Question: So I have a class that describes the Relationship like so:
'''
public class GraphRelationship<TObject> : Relationship<RelationshipObject>, IRelationshipAllowingSourceNode<TObject>, IRelationshipAllowingTargetNode<TObject>
{
string RelationshipName;
public GraphRelationship(string RelationshipName, NodeReference targetNode, RelationshipObject relationshipTypeObject)
: base(targetNode, relationshipTypeObject)
{
this.RelationshipName = RelationshipName;
}
public override string RelationshipTypeKey
{
get { return RelationshipName; }
}
}
'''
Now I have a method that I want to use to create an instance of the above mentioned class, but I get this 'The type arguments for method cannot be inferred from the usage' error.
Here is the method:
'''
public RelationshipReference CreateObjectRelationship(string relationshipType, string parentObjectId, string childObjectId, RelationshipObject relationshipProperties)
{
RelationshipReference relationshipReference = 0;
NodeReference parentNodeReference = GetObjectReference(parentObjectId);
NodeReference childNodeReference = GetObjectReference(childObjectId);
//This is where the error is
relationshipReference = GraphConnection.CreateRelationship(parentNodeReference, new GraphRelationship<RelationshipObject>(relationshipType, childNodeReference, relationshipProperties));
return relationshipReference;
}
'''

Im sure this is a trivial problem, but how would i fix this?
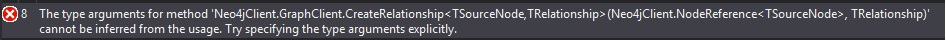
Answer: So I fixed it, my 'NodeReferences' needed to be of Type '<TObject>'
'NodeReference<TObject> parentObjectReference = GetObjectReference(Id);'